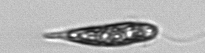
Label: Euglena